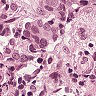
Metastatic tissue present: yes